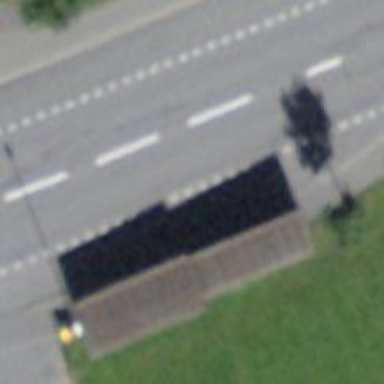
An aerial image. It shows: Bus stop with sheltered platform for public transport.